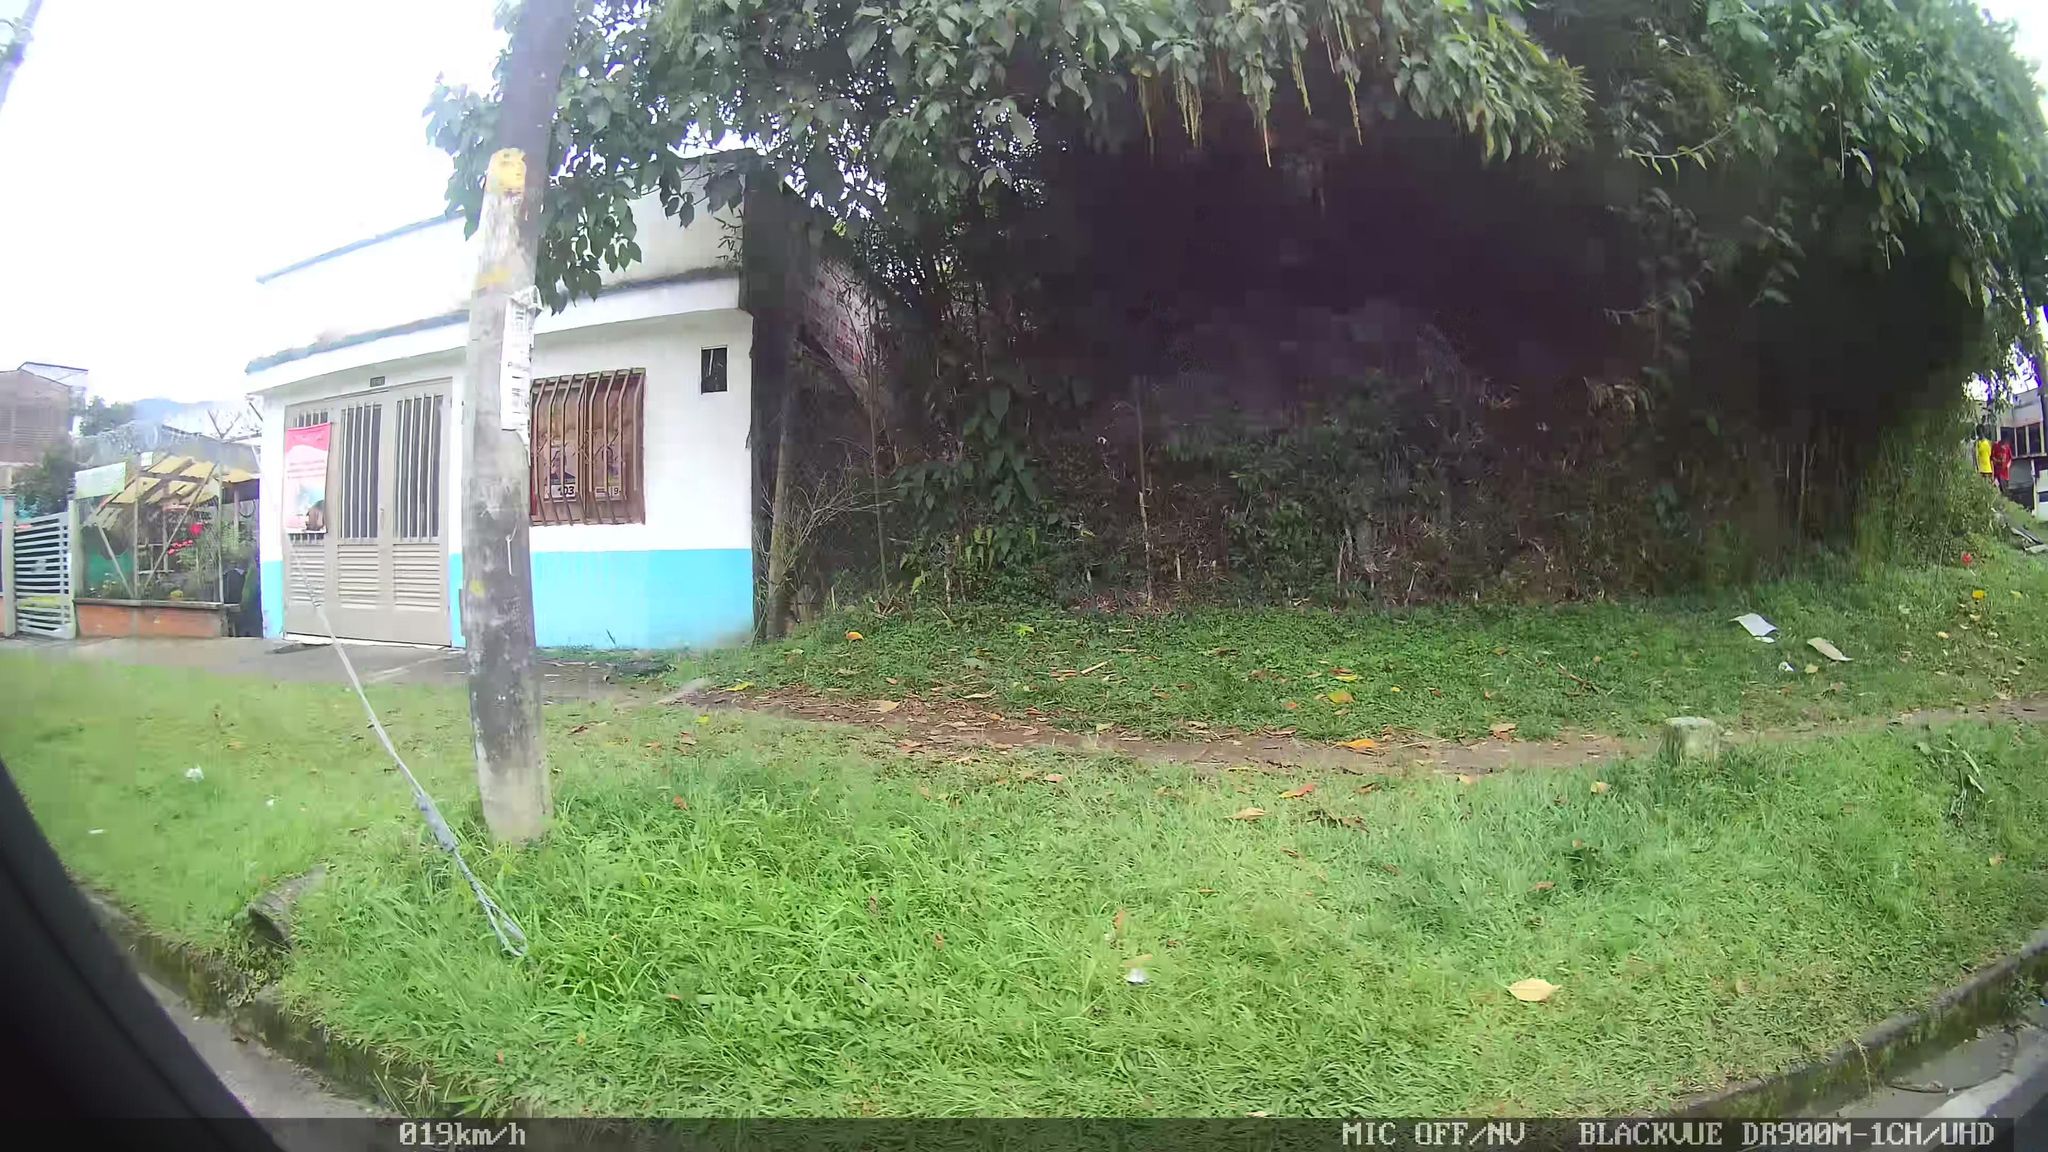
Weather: clear
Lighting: day
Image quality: slightly poor
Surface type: walking surface
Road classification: residential
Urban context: urban centre
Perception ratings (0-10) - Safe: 4.94, Lively: 0.8, Beautiful: 1.94, Boring: 3.75, Depressing: 5, Wealthy: 3.14